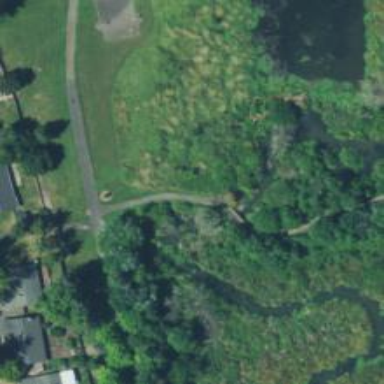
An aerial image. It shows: Path leading to bridge.